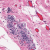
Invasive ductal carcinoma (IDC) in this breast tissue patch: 0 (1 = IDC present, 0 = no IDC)